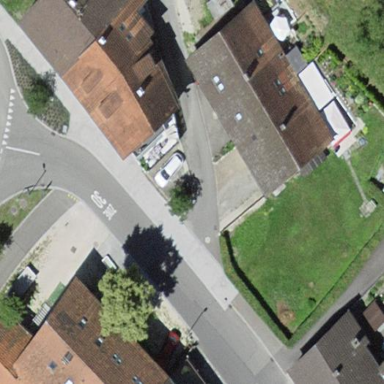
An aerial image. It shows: Building with tiled roof.